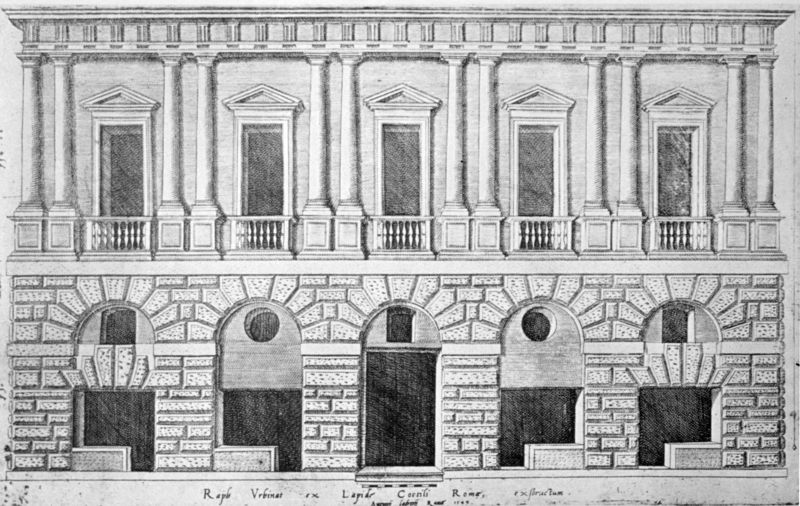
Titel: Casa Bramante / Palazzo Caprini, Rekonstruktion Lafreri
Künstler: Donato Bramante
Standort: Roma
Institution: Casa Bramante / Palazzo Caprini
Schlagwörter: dunkel, weiß, dreieck, fenster, grau, hell, schwarz, säule, säulen, zeichnung, dach, gebäude, haus, architektur, barock, sockel, stein, steine, flach, sonne, renaissance, kreis, rund, amphoren, balkon, schrift, ansicht, bogen, fassade, geschäft, türen, giebel, mauer, formen, grafik, graphik, pilaster, rundbogen, spitz, symmetrie, einheit, geländer, tor, balkone, bögen, eingang, fugen, eckig, rechteck, palast, palazzo, balustrade, mauerwerk, schwarz-weiß, radierung, stich, kupfer, text, kreise, entwurf, architrav, fries, quadrate, portal, rustika, sims, schein, doppelsäulen, gesims, gotisch, rundbögen, romanik, etagen, geschosse, ballustrade, porticus, basis, dorisch, postament, louvre, klassik, stockwerke, bau, wiederholung, klassisch, geschoss, kapitel, gebälk, öffnungen, aufriss, ädikula, attika, bramante, rustizierung, dreicksgiebel, etruskisch, latein, ordnung, spitzgiebel, gemauert, gekuppelt, lateinisch, giebelfenster, toskanisch, bossiert, bosse, scheitrechter bogen, gravür, balustraden, raffael, bernini, gekuppelte säulen, giebl, fnster, raphael, rhythmische travee, geschossgesims, keilsteinrahmung, ädiquula, paarsäulen, rustiziertes sockelgeschoss, l, basustraden, proticus, kronleiste